Question: At my work I gave my project to a colleague for some issue solving who has Xcode 4.2 installed on his machine. After making changes he sent the same project folder to me and with a surprise I was not able to open that project on my machine running Xcode 4.0.2. It gave me error of file does not exists. When I tried to open the same project on other colleague's machine with Xcode 4.2 installed it works fine but on my machine in Xcode 4.0.2 it is not opening. I have faced this version incompatibility issue so many times. And also so many times Xcode 4.2 is creating issues while creating ipas.
What's really wrong here?
Screen:

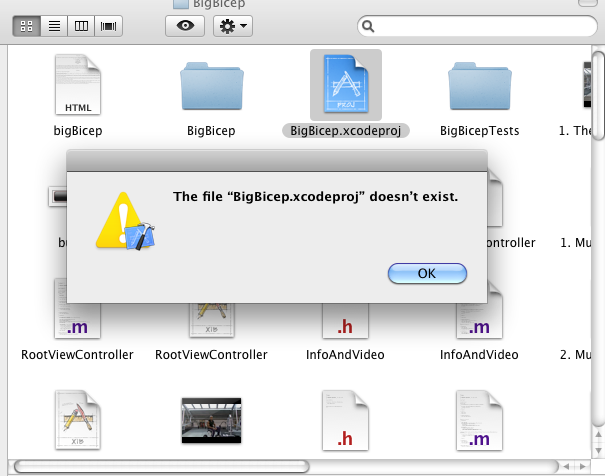
Answer: Ok.. After asking the question in iPhone Chat-Room of SO I got an answer from One fellow to change deployment target. So